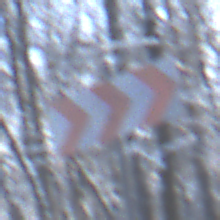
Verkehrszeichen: RichtungstafelnInKurvenGrossLinks
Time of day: MorningAfternoon
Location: Outdoor (Nature)
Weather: Clear
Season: Winter
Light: Natural